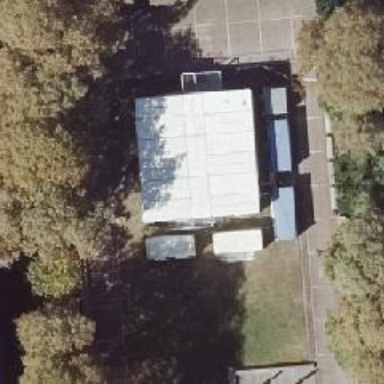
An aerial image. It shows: Container building.